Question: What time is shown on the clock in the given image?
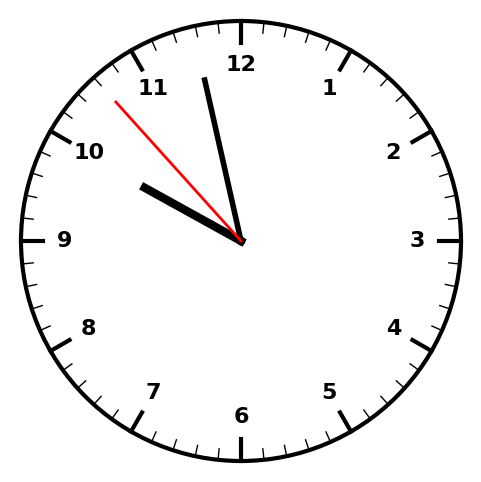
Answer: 09:57:53